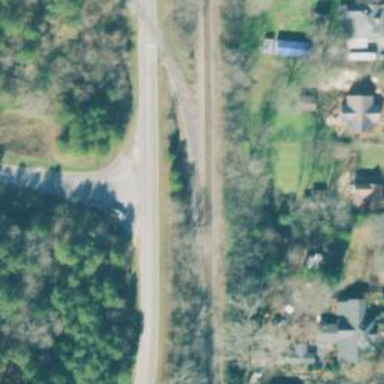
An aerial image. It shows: Railway spur junction.